Question: I have some 3D parametric equations that I plot in matlab/octave and would like to find out where they intersect how can I go about doing this. Please note this is just a simple example I plan on having multiple parametric equations that will intersect.
What I'm trying to do is begin and end each plot at an intersection point.
My first thought was putting all the intersection points found at (t) into an array and plotting the ones I want I just couldn't figure out how to get the intersections at (t)
Example matlab/octave code below:
'''
clear all, clf
t = 0:pi/60:2.45*pi;
plot3 ((t).*cos(t), (t).*sin(t), (t),'b*');
hold on
plot3 ((t).*sin((t)), (t).*cos((t)), (t),'r');
'''
Here's an image with the arrows pointing to the intersecting points

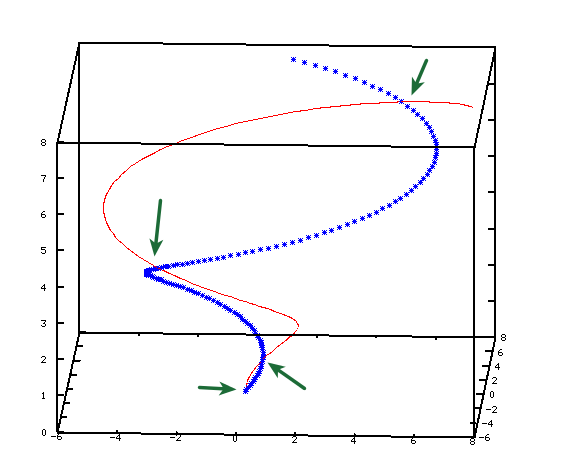
Answer: I'd say that it is better to solve this system of equations analytically if possible.
Look, with your original code (just the plotted line styles were changed)
'''
clear all, clf
t = 0:pi/60:2.45*pi;
plot3 ((t).*cos(t), (t).*sin(t), (t),'*b-');
hold on
plot3 ((t).*sin((t)), (t).*cos((t)), (t),'or-');
'''
I have this picture at one of the intersections:

Its nice because the two plots intersect perfectly with each other in one of the plotted points.
Now consider the following situation. I changed your second line to
'''
t = 0:0.05:2.45*pi;
'''
Now I see this at the intersection point:

Now the two 3D polygonal lines generated for different values of 't' parameter in general case will not have any common points. So simple check for intersection of those linear segments will fail.
Same thing will happed if you update your equations to more complicated ones with more complicated dependencies over 't' (otherwise you are really lucky).
Analytical solution (if possible) will be unbeatable here.
As a numerical way to do this, consider distance D from an arbitrary point P1(x1(t1),y1(t1),z1(t1)) on one line to an arbitrary point P2(x2(t2),y2(t2),z2(t2)) on another one. Then find minimum of D as a function of two independent parameters t1 and t2. If D at minimum is zero (or very close to zero), then these two lines intersect. Otherwise they just pass each other.